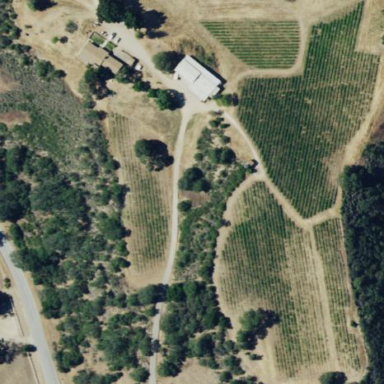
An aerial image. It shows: Farm.